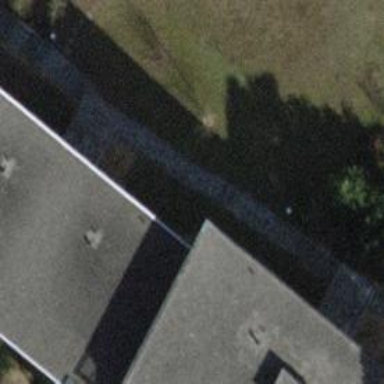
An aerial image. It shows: Set of concrete steps.